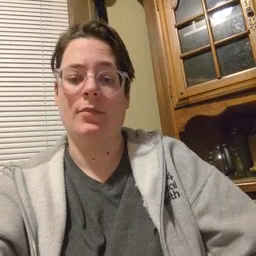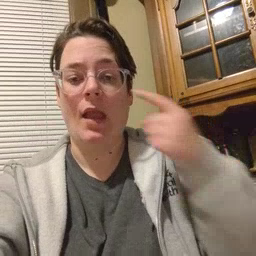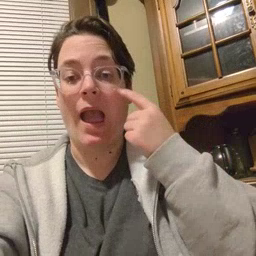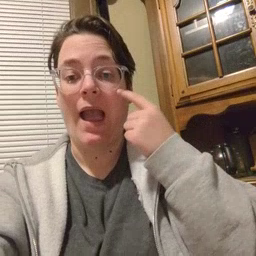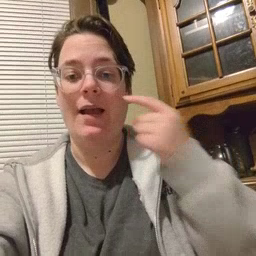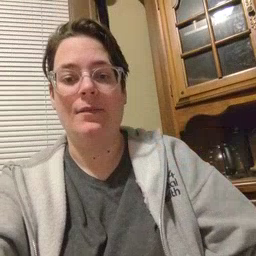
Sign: eye